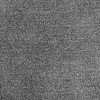
Atmospheric dust classification: dusty